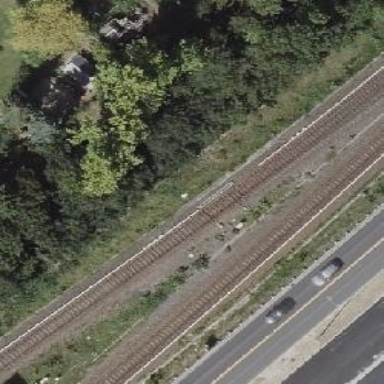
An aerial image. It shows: Railway switch with the turnout on the right side.